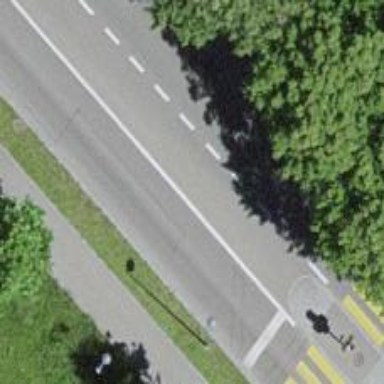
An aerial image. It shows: Crossing with traffic signals and pedestrian island.